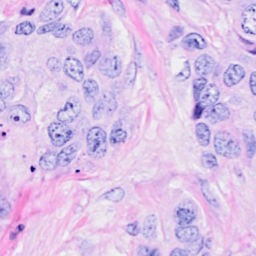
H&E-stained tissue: Breast